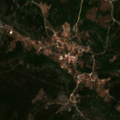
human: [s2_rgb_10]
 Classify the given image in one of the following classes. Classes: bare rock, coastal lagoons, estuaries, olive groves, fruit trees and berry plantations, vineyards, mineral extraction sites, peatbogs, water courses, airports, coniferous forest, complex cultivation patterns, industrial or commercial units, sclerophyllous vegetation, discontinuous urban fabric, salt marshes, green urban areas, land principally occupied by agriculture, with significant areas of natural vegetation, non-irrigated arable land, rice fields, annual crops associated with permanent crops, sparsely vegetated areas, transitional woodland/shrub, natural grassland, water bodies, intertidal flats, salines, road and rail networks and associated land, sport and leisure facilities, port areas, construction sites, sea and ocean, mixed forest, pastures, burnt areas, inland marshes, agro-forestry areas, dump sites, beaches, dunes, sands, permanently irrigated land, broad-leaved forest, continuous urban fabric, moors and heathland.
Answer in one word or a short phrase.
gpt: discontinuous urban fabric, annual crops associated with permanent crops, broad-leaved forest, sclerophyllous vegetation, transitional woodland/shrub